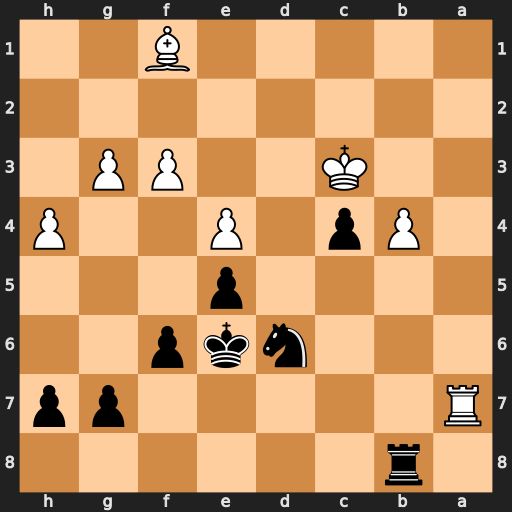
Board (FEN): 1r6/R5pp/3nkp2/4p3/1Pp1P2P/2K2PP1/8/5B2
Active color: b
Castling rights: -
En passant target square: -
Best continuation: Nb5+ Kxc4 Nxa7